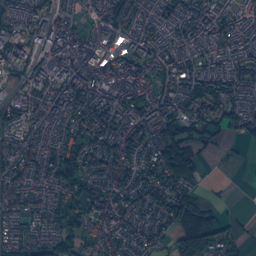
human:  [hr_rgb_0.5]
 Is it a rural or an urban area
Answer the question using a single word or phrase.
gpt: urban

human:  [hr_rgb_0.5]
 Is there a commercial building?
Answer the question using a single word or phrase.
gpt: yes

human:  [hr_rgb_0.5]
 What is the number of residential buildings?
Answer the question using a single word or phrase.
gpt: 10018

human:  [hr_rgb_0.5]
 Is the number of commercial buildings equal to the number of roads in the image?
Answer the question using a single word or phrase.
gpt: no

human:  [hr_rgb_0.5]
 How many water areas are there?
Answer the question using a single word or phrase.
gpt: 6

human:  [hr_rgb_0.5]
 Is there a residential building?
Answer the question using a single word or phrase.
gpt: yes

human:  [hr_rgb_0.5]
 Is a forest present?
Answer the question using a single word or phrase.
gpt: yes

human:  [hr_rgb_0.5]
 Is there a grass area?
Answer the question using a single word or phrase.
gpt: yes

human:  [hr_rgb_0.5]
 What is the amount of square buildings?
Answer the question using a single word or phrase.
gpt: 15

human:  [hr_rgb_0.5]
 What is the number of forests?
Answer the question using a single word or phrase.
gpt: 130

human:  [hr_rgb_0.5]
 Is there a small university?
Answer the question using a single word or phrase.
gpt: no

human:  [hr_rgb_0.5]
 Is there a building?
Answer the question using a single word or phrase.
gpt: yes

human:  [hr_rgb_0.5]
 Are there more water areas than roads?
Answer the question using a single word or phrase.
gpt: no

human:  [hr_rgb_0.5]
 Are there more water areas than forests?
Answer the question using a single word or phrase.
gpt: no

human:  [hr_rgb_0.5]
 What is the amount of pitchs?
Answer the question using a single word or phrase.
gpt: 9

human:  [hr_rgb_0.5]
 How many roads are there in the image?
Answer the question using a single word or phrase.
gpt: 1680

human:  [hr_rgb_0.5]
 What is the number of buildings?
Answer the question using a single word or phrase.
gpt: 10382

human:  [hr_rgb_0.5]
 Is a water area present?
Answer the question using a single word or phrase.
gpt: yes

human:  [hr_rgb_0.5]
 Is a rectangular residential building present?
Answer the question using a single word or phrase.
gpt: yes

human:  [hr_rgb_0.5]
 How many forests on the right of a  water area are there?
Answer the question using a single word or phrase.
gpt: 105

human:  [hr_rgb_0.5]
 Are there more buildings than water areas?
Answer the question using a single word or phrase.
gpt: yes

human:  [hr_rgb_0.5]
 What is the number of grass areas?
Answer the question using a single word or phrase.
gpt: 181

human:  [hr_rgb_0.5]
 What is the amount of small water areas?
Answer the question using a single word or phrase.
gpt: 2

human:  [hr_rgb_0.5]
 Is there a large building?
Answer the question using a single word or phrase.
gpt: yes

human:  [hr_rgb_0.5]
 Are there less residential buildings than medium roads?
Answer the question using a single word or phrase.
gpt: no

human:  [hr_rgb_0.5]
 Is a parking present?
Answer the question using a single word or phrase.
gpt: yes

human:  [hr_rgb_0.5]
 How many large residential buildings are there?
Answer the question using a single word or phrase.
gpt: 7

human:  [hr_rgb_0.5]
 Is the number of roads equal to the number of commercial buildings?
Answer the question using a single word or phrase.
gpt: no

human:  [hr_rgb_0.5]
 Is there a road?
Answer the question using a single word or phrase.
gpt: yes

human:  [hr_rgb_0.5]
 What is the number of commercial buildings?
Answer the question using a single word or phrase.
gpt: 227

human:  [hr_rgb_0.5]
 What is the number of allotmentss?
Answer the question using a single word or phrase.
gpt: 8

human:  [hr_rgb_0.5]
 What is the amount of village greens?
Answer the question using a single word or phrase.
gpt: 4

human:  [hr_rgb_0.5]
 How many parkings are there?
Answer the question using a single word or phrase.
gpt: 36

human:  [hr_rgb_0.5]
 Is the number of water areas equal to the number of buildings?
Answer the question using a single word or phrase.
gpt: no

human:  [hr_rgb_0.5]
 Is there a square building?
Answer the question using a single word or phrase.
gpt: yes

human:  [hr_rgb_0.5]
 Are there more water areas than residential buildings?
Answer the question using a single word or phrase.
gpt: no

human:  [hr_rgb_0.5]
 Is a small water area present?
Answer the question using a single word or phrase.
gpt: yes

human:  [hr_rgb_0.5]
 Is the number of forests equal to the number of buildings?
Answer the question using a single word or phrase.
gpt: no

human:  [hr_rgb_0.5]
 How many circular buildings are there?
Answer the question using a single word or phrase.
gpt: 15

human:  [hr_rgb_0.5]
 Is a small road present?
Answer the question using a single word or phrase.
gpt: yes

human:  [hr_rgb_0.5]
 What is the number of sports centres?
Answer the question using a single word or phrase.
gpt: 2

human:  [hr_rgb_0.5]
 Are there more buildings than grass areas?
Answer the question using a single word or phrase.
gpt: yes

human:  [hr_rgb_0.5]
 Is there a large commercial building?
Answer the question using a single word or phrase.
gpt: yes

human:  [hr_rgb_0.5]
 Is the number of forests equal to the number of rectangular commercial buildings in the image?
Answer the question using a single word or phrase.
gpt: no

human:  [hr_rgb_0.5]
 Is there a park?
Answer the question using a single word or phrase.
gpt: yes

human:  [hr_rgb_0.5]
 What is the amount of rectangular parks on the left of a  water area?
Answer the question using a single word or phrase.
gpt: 4

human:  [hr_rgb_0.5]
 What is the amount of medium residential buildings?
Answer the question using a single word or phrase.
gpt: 40

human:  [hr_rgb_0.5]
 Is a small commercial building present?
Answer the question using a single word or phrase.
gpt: yes

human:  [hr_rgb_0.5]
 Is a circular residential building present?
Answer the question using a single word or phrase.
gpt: yes

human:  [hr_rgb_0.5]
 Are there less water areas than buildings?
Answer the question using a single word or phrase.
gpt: yes

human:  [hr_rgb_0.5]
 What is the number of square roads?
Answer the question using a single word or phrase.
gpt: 0

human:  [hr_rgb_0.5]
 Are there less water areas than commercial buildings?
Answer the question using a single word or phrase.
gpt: yes

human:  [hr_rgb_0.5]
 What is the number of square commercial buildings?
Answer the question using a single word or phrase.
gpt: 0

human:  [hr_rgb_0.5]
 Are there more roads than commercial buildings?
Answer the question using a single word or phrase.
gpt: yes

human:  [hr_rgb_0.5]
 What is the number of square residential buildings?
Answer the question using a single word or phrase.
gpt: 15

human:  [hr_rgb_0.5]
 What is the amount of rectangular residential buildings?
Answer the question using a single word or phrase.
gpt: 5391

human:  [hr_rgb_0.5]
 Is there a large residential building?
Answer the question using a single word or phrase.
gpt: yes

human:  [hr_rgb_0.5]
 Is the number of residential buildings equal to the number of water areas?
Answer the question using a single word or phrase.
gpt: no

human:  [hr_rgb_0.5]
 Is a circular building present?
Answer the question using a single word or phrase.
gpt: yes

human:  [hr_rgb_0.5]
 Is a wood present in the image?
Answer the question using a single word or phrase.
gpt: yes

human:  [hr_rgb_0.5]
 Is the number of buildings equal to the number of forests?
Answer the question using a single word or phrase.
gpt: no

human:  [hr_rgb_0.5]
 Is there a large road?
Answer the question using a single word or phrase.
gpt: no

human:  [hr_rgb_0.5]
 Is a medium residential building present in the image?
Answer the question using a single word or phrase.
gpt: yes

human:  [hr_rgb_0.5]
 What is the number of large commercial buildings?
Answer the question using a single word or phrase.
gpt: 5